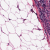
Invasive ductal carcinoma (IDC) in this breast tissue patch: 0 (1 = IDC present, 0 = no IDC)